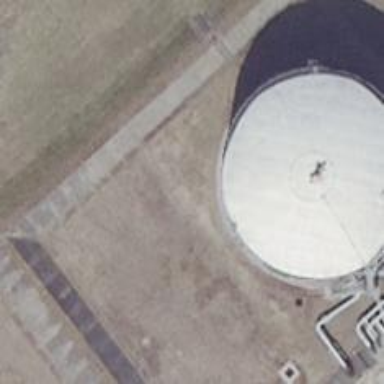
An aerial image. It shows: Storage tank that is man-made.